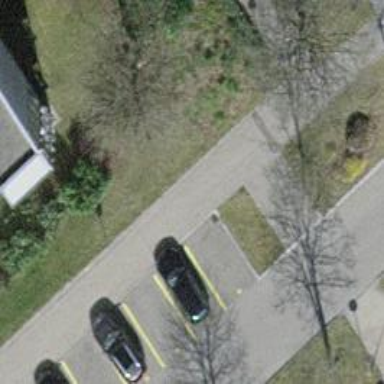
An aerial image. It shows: Sidewalk along the footway.